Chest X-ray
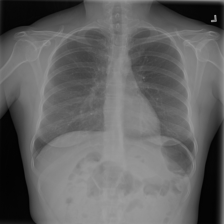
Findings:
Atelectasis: negative
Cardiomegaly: negative
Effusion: negative
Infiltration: negative
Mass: negative
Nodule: negative
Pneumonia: negative
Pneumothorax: negative
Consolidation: negative
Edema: negative
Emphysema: negative
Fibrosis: negative
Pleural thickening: negative
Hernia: negative